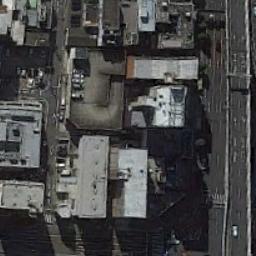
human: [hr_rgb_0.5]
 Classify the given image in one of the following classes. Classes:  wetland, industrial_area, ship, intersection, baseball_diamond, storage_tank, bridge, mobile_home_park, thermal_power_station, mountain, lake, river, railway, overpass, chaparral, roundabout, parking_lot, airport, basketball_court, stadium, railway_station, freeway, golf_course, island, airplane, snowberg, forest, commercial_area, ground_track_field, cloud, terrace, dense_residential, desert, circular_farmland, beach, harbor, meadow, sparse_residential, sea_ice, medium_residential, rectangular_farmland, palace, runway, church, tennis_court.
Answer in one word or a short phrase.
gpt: commercial_area